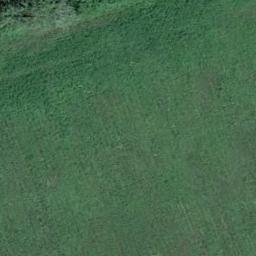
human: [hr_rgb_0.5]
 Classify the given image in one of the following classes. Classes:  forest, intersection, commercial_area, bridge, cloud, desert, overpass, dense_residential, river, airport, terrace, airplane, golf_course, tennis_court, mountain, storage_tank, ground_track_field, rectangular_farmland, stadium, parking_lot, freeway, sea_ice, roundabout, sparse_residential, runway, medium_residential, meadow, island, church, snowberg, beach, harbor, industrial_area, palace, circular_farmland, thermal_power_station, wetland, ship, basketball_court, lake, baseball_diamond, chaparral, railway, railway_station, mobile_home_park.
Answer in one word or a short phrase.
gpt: meadow